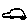
Label: car